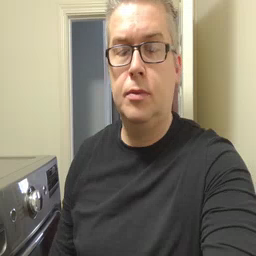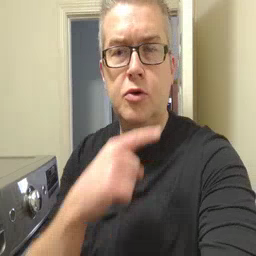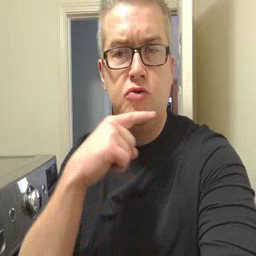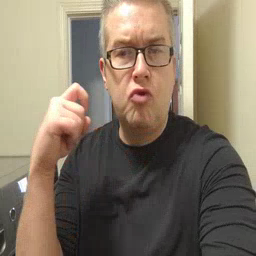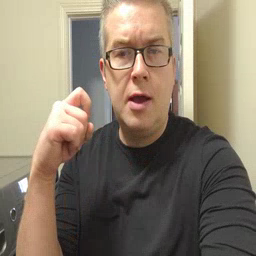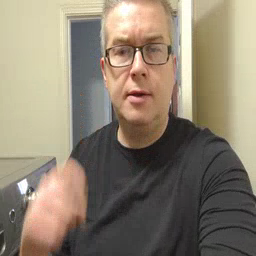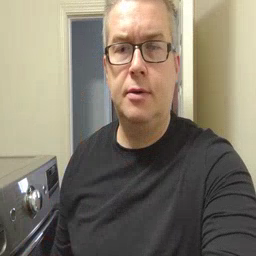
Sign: dry